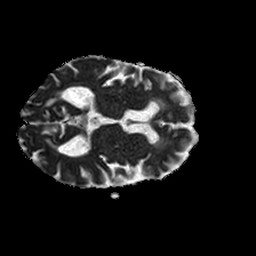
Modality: ADC
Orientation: axial
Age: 85
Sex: female
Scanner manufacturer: philips
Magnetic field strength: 1.5 T
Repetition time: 3.391 s
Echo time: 0.06922 s